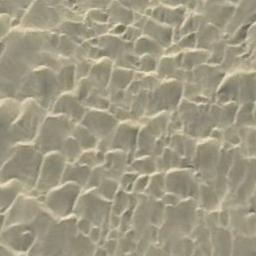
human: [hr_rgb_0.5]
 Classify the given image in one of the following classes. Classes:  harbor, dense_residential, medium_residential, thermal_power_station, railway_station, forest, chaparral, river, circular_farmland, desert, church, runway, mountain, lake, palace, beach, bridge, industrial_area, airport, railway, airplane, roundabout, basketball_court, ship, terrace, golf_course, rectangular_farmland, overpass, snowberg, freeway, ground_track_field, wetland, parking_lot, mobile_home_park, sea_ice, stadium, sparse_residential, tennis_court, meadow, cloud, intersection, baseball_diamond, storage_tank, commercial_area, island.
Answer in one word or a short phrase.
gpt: desert